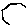
Label: hexagon